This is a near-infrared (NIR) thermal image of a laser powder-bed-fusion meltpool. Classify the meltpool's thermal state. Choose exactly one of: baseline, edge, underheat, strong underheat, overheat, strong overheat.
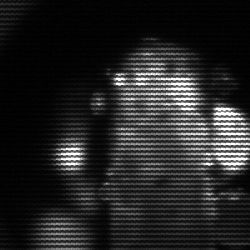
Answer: strong underheat